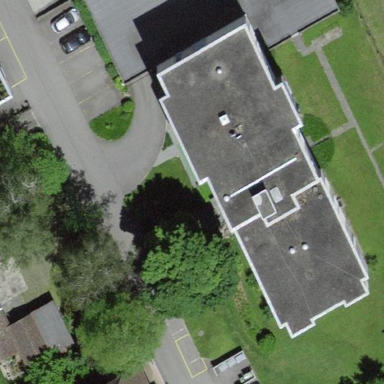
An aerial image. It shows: Building with flat roof.